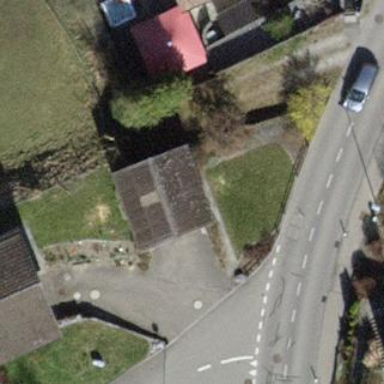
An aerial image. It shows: Garage building.